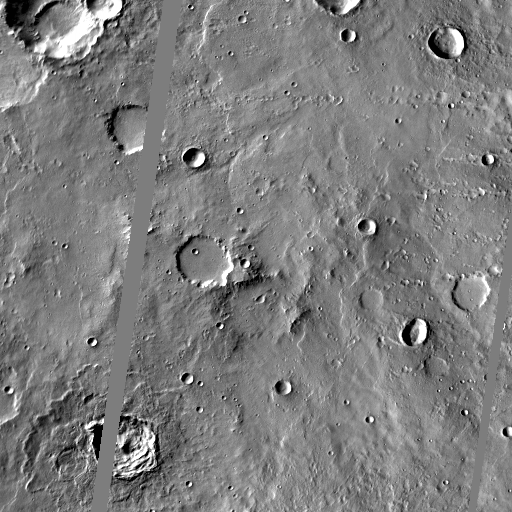
Crater classes present: Background, Other, Layered, Buried, Secondary